RGB frame:
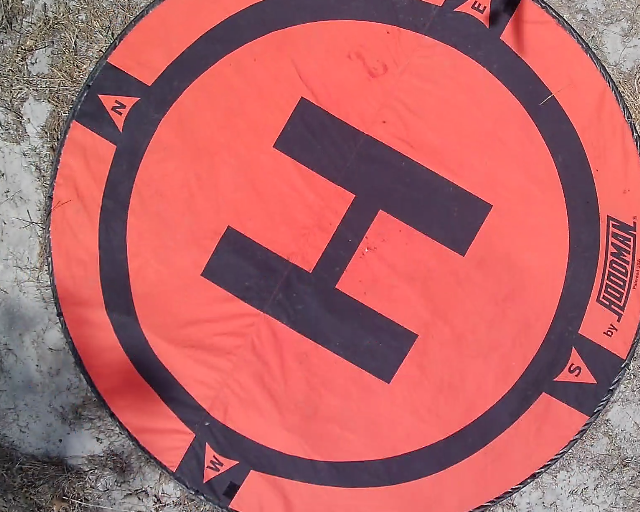
Thermal frame:
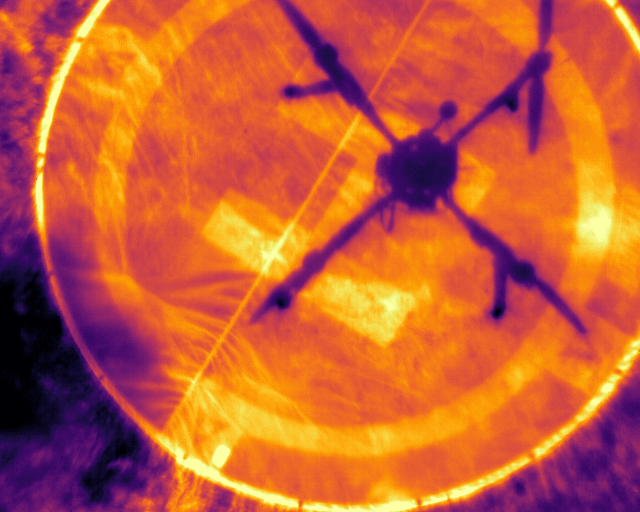
Captured: 2026-02-26 02:26:29
Pixels at or above 80 °C: 0 (fraction of frame: 0)